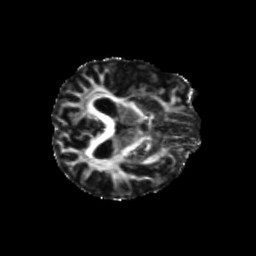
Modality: FA
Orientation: axial
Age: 63
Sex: female
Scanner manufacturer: siemens
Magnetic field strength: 3 T
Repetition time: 5.25 s
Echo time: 0.08 s